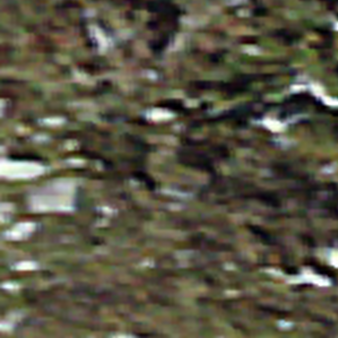
Label: other